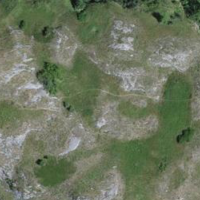
EUNIS habitat code: 48
Species observed at this site:
Asplenium ceterach